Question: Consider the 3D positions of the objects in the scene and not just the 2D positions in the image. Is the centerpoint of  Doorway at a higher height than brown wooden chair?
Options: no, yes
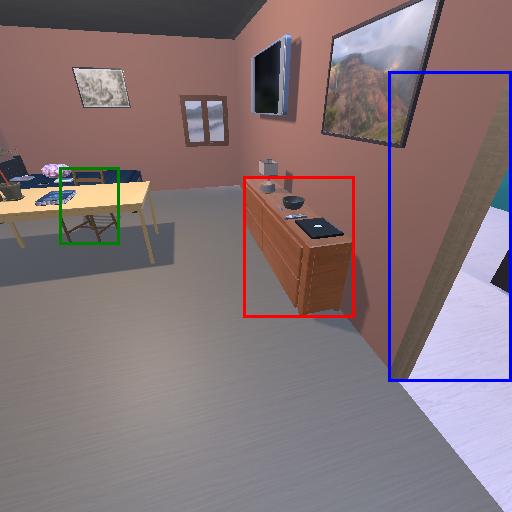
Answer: no